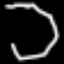
Label: octagon